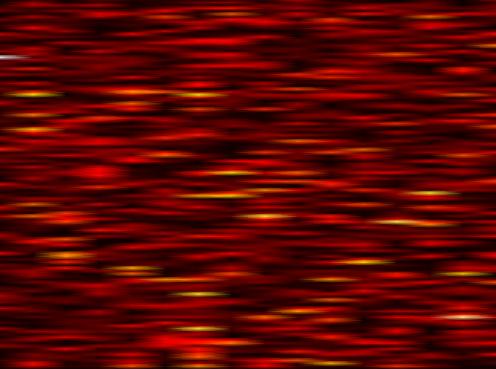
Label: FOFDM